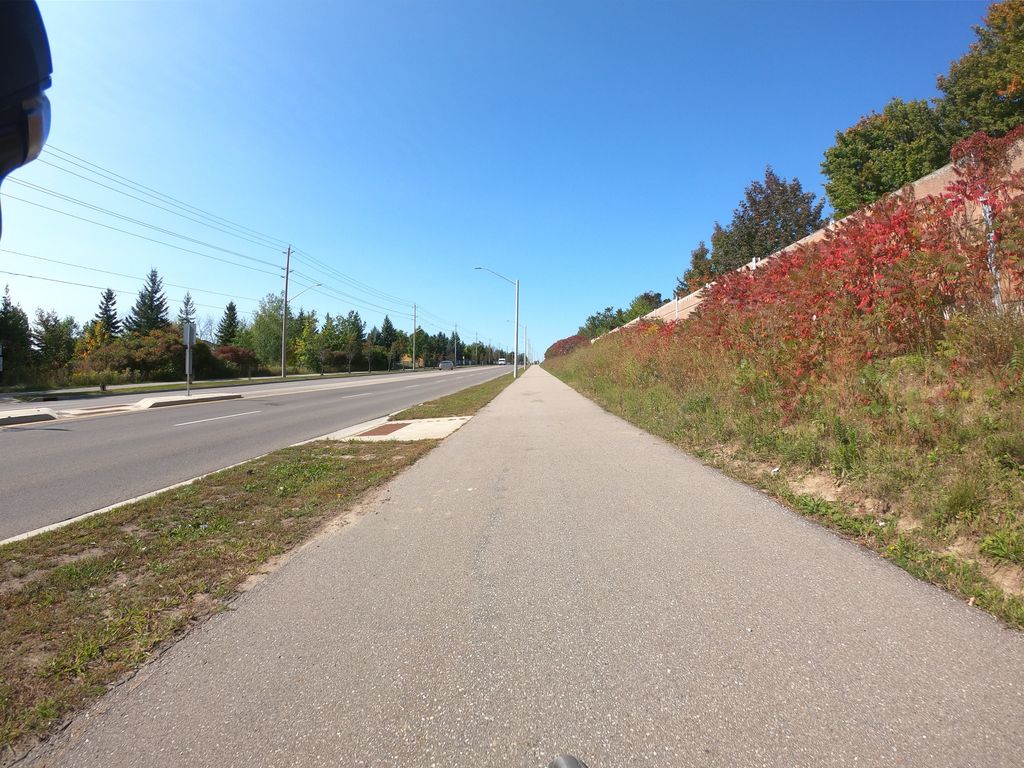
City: kitchener-waterloo